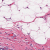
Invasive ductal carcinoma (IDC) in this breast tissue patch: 0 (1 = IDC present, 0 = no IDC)